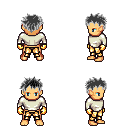
a pixel art fantasy rpg character, male body template, human, tanned skin, white long-sleeve shirt, gold greaves, gray bedhead hairstyle, gold gloves, four views (front, back, left, right), 2x2 character sprite sheet, small pixel art, hard edges, no anti-aliasing